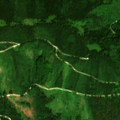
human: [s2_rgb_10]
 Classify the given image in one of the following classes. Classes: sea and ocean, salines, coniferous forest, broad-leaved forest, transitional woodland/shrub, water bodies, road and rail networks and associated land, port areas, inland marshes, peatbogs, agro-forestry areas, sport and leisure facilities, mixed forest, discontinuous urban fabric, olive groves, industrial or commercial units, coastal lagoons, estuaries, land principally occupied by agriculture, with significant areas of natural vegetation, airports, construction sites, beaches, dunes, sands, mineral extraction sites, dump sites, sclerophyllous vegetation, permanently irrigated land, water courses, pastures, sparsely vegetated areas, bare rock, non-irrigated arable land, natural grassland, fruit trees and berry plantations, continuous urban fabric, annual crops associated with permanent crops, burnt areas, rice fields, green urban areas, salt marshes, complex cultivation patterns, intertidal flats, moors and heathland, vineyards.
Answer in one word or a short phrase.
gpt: broad-leaved forest, mixed forest